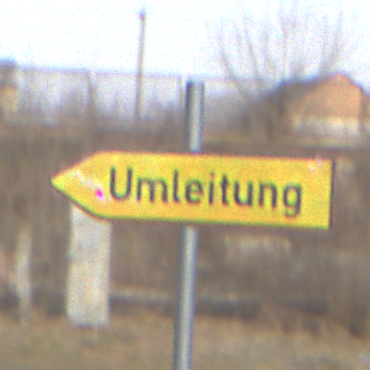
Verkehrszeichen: UmleitungswegweiserLinksweisend
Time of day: SunriseSunset
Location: Outdoor (Suburban)
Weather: PartlyCloudy
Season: Winter
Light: Natural